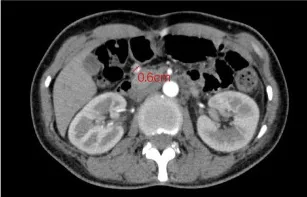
Timeline of treatment and diagnostic assessment about the patient who received a pembrolizumab injection of 100 mg, intravenous drip regularly. Magnetic resonance imaging (MRI) and enhanced computed tomography (CT) showed the lesion shrinking gradually (A-D).
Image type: radiology (ct)